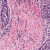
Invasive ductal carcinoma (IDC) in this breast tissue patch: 0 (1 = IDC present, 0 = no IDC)